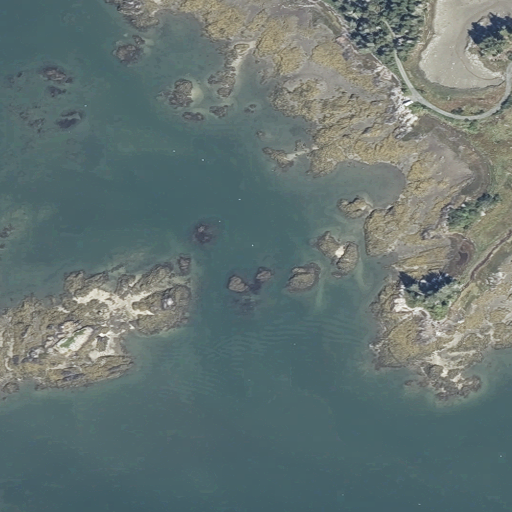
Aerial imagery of cape in Maine named Ames Point containing open water, herbaceous wetlands, low intensity development, medium intensity development, mixed forest, open development, and barren land